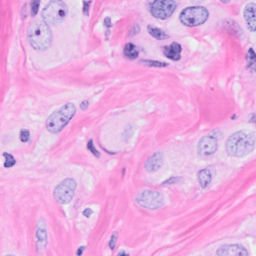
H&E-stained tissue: Breast